Field crop: maize
Growth stage: 2
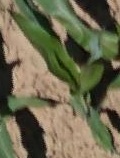
Species: maize